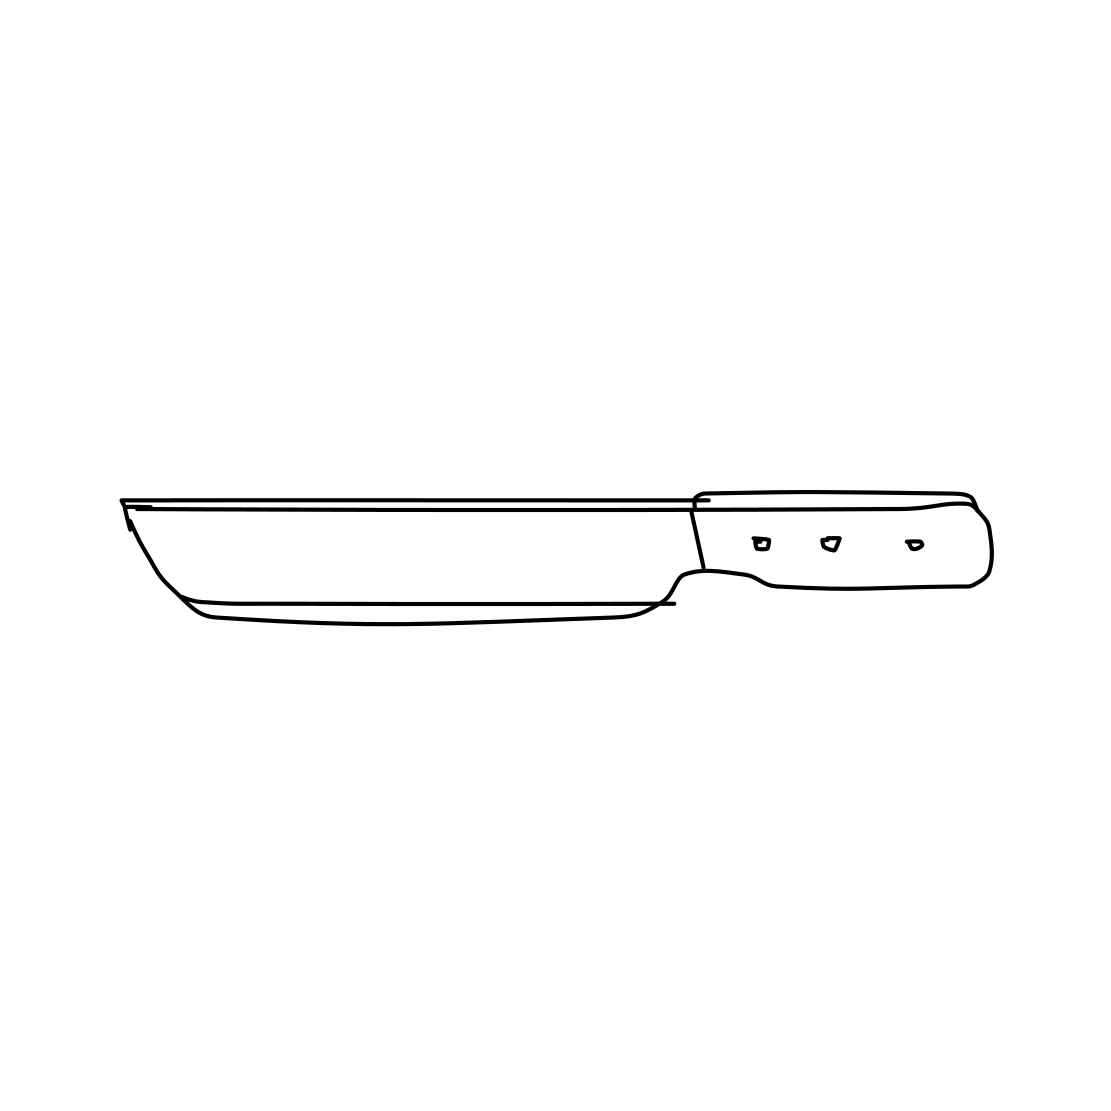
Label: knife